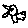
Label: bird